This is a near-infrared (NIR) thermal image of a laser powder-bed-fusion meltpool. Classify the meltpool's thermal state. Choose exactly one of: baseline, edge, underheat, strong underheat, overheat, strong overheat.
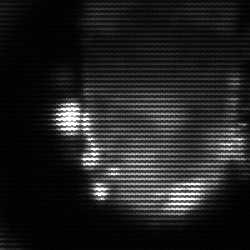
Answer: baseline